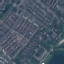
Land use / land cover class: Residential